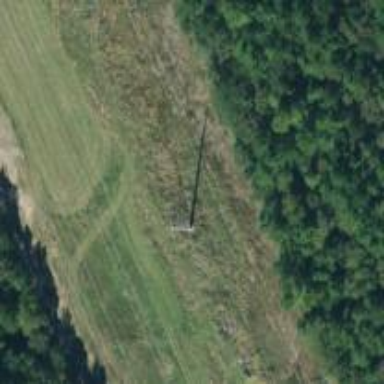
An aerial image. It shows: Power pole.